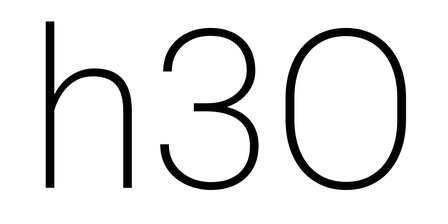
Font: Roboto_ExtraLight